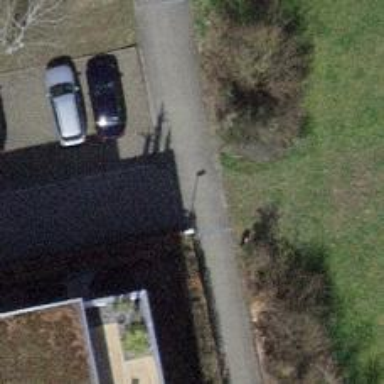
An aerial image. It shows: Cobblestone footway.